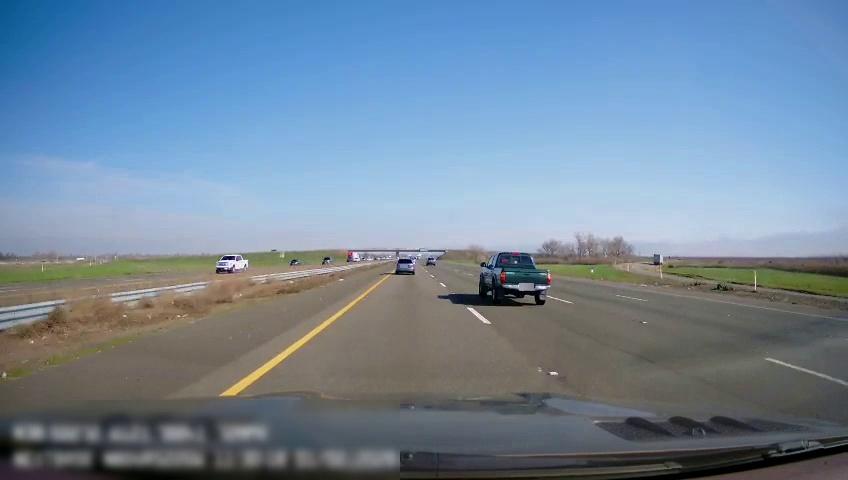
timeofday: Day
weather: Sunny
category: Drivable Space
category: Drivable Space
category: Drivable Space
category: Vehicles | Truck
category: Vehicles | Car
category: Vehicles | SUV
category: Vehicles | Truck
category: Vehicles | SUV
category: Vehicles | Truck
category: Vehicles | SUV
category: Vehicles | Truck
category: Lanes | Current Lane
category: Lanes | Current Lane
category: Lanes | Alternate Lane
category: Lanes | Alternate Lane
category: Lanes | Alternate Lane
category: Lanes | Alternate Lane
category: Lanes | Opposite Lane
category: Lanes | Opposite Lane